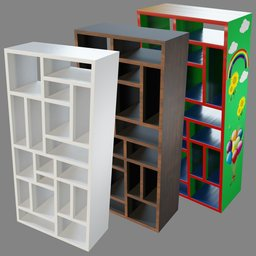
Label: furniture